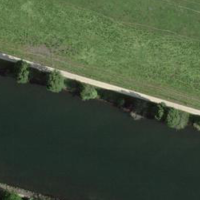
EUNIS habitat code: 23
Species observed at this site:
Quercus robur
Larus michahellis
Castor fiber
Alcedo atthis
Fringilla coelebs
Saxicola rubicola
Anguis fragilis